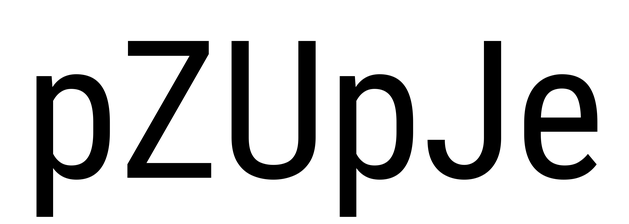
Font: Roboto_Condensed_Regular